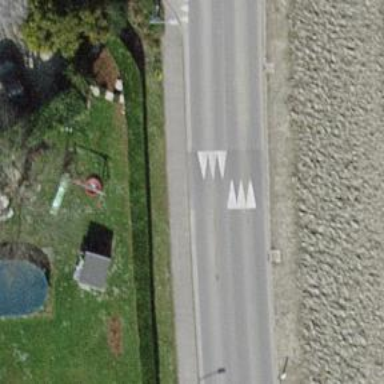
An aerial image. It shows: Traffic calming hump on the road.